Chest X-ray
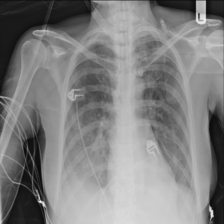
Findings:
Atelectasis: positive
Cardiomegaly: negative
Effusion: positive
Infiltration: positive
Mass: negative
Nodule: negative
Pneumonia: negative
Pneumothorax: negative
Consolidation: negative
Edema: negative
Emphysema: negative
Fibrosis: negative
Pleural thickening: negative
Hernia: negative